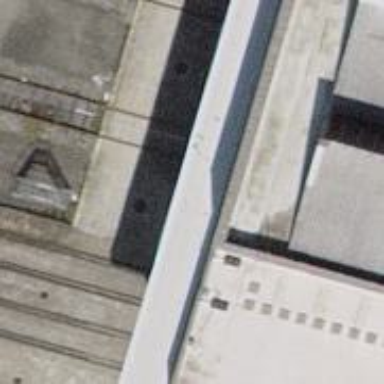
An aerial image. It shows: Single track railway in yard.